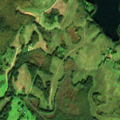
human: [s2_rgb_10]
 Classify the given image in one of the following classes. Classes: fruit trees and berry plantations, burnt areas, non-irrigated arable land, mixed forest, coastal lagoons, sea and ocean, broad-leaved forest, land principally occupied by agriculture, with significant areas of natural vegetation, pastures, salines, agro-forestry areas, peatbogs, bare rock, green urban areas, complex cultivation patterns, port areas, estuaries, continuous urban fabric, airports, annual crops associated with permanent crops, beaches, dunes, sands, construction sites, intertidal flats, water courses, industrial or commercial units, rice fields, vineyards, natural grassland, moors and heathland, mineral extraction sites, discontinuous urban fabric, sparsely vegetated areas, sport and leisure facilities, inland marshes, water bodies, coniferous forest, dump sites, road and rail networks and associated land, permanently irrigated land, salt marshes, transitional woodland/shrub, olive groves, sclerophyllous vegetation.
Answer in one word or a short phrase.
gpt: complex cultivation patterns, land principally occupied by agriculture, with significant areas of natural vegetation, broad-leaved forest, water bodies